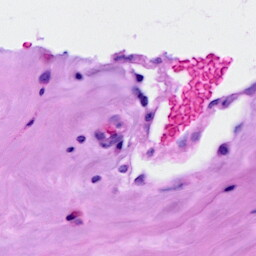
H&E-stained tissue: Breast